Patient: sex M, age 66
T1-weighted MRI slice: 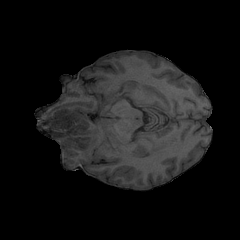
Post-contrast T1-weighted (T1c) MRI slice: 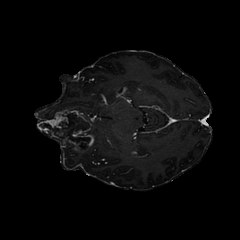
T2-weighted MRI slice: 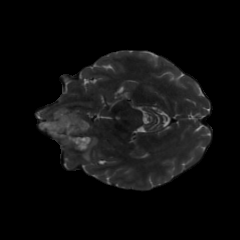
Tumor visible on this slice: yes
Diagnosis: Glioblastoma, IDH-wildtype
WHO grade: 4